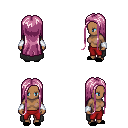
a pixel art fantasy rpg character, female body template, human, dark skin, black cape, red pants, pink extra-long hairstyle, white cloth bracers, black slippers, four views (front, back, left, right), 2x2 character sprite sheet, small pixel art, hard edges, no anti-aliasing